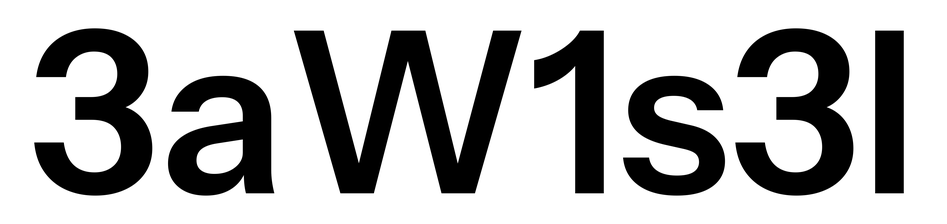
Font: InstrumentSans_SemiBold